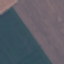
Label: AnnualCrop